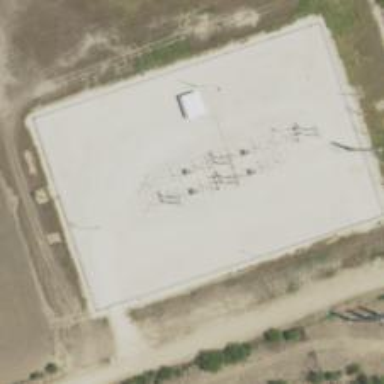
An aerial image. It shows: Switch used for power control.